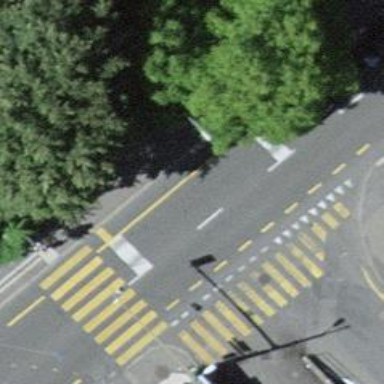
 and lane for cyclists on both sides of the road."